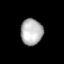
Tissue: lung
Cell type: Endothelial cells
Senescence score: 0.6329
Nuclear area (px): 566
Mean DAPI intensity: 180.332